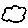
Label: cloud